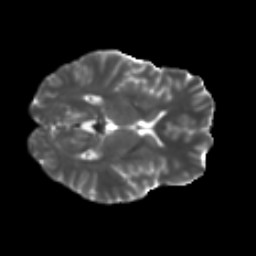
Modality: T2w
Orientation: axial
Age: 37
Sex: female
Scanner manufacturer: ge
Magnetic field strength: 3 T
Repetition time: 7.8 s
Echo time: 0.0608 s